Question: I'm working on a school project for the graphics class. My task is detecting edges on a colored image, we received the suggestion to use the Canny edge detection algorithm.
I've decided to write the entire program by myself in Java, because it looks easy with the given formulas. I've created a window with Java Swing, I'm reading in the input image as an sRGB image, converting it to CIELb* (because thats part of the task). I have managed to apply the Sobel kernels (Cx,Cy) which determines the partial derivative. However I'm stuck with the direction formula, and coding it.
My first problem is, I don't know if I should calculate the directions in every separate color channel, or do it in one piece.
Here are the formulas for the calculations (first is the direction, I'm stuck with, and on the right size there is the magnitude which requires the direction -theta)

Here is the source code for calculating the direction:
'''
//Returns the gradients direction from Cx,Cy
public LabImg direction(LabImg Cx, LabImg Cy) {
LabImg result = new LabImg(Cx.getWidth(),Cx.getHeight());
for(int x = 0; x < result.getWidth(); x++) {
for(int y = 0; y < result.getHeight(); y++) {
float CxL = Cx.getPixel(x, y).getL();
float Cxa = Cx.getPixel(x, y).getA();
float Cxb = Cx.getPixel(x, y).getB();
float CyL = Cy.getPixel(x, y).getL();
float Cya = Cy.getPixel(x, y).getA();
float Cyb = Cy.getPixel(x, y).getB();
float dirL = (float) ((2*CxL*CyL)/((CxL*CxL)-(CyL*CyL)));
float dira = (float) ((2*Cxa*Cya)/((Cxa*Cxa)-(Cya*Cya)));
float dirb = (float) ((2*Cxb*Cyb)/((Cxb*Cxb)-(Cyb*Cyb)));
//float dir = (2*CxL*CyL+Cxa*Cya+Cxb*Cyb)/((CxL*CxL+Cxa*Cxa+Cxb*Cxb)-(CyL*CyL+Cya*Cya+Cyb*Cyb));
result.setLab(x, y, dirL, dira, dirb);
}
}
return result;
}
'''
'LabImg' is a data type, which contains the size of the image, a 2D array of pixel values, and a buffered image.
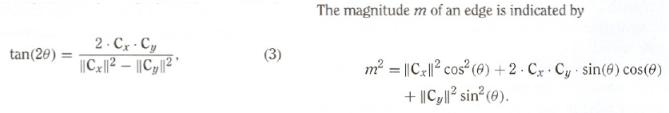
Answer: If you want to do color edge detection, then you will need to process each color channel separately. So, you will have to find gradient directions for the three color channels separately.
Secondly, you can compute magnitude and directions as:
'''
magnitude = Math.sqrt(Xgrad*Xgrad + Ygrad*Ygrad)
theta = Math.atan2(Ygrad,Xgrad)
'''